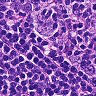
Metastatic tissue present: no